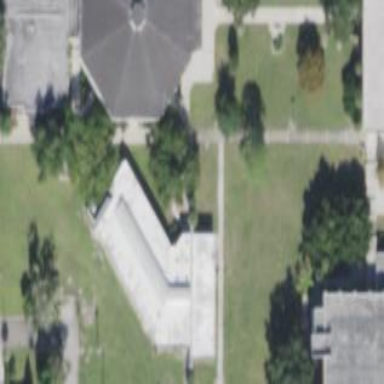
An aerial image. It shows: College building.